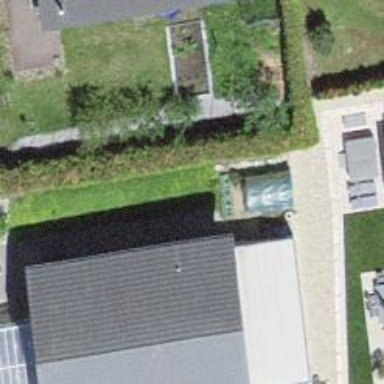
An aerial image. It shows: Residential building.